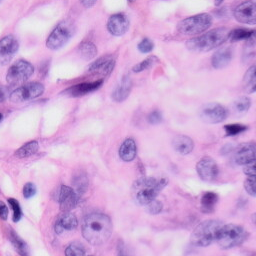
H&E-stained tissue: Skin